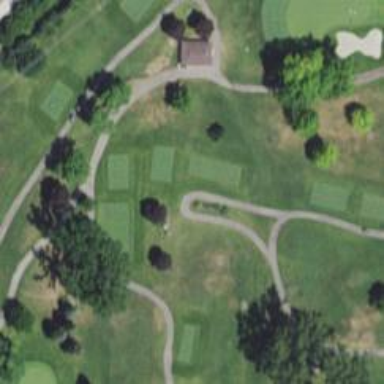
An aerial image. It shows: Golf cartpath that is also road path.